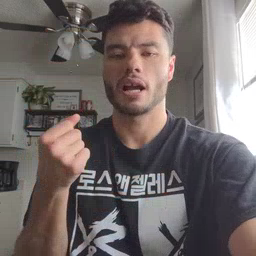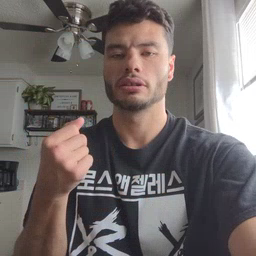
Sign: fast